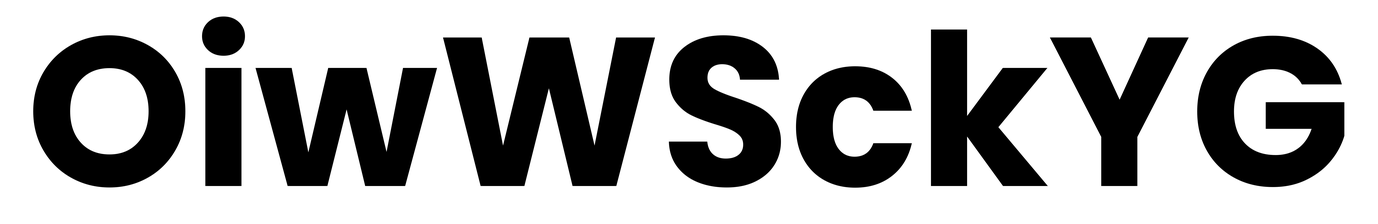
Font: Poppins-Bold